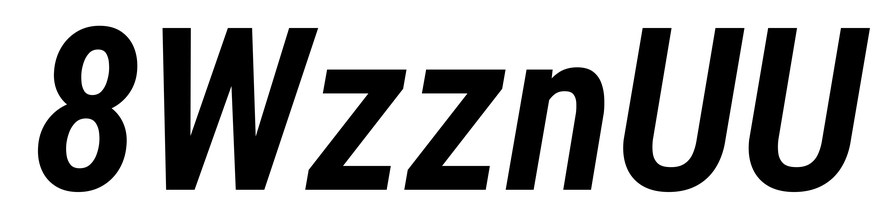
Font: Roboto-Italic_Condensed_SemiBold_Italic